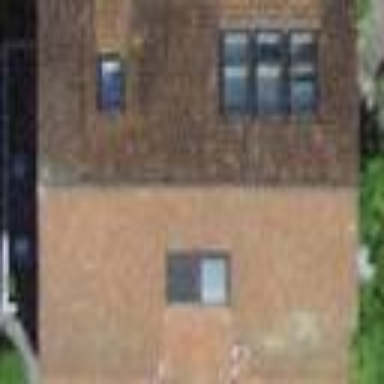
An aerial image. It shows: Building with gabled roof made of roof tiles.